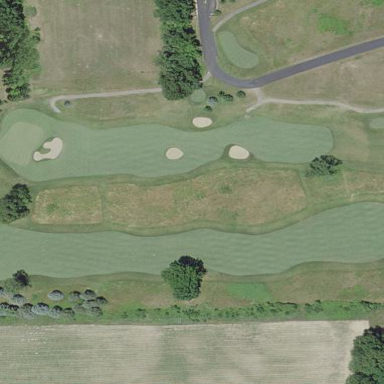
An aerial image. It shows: Golf fairway surrounded by grass.